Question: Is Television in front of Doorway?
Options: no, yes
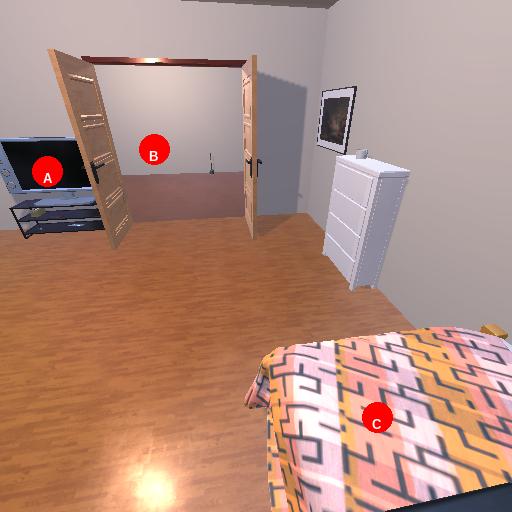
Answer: no